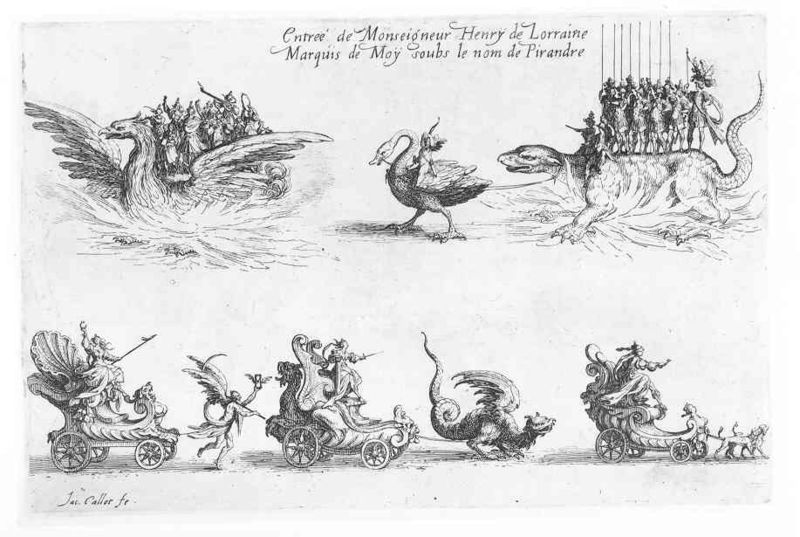
Titel: Einzug des Heinrich von Lothringen
Künstler: Jacques Callot
Standort: Karlsruhe
Institution: Staatliche Kunsthalle Karlsruhe
Schlagwörter: femme, gravure, aigle, dragon, classique, anges, char, feu, cygne, fête, dessins, salamandre, henry de lorraine, callot, jacques callot, lorraine, nancy, fantaisie, gens personnes